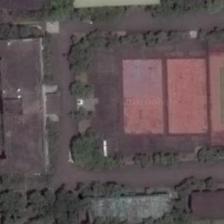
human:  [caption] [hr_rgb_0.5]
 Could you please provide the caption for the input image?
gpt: a basketball field and a tennis court are surround by many green plants .

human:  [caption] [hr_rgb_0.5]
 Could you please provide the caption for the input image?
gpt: four red courts are surrounded by short trees .

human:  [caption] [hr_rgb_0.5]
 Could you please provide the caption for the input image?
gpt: a basketball field and a tennis court are surrounded by green plants separately .

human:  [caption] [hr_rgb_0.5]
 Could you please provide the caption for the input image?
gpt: several courts are surrounded by greebelt to form a rectangle .

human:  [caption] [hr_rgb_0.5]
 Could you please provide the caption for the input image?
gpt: a basketball field and a tennis court are surrounded by many green trees separately .